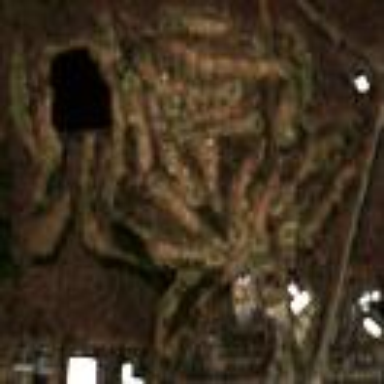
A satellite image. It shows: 18-hole golf course classified as leisure land.